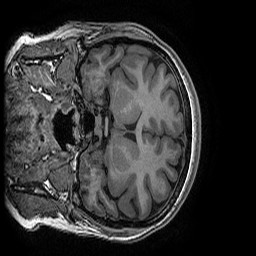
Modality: T1w
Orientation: coronal
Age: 23
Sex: female
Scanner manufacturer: ge
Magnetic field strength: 3 T
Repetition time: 0.008184 s
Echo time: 0.003192 s